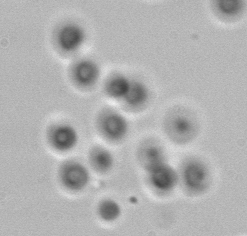
Label: Phaeocystis